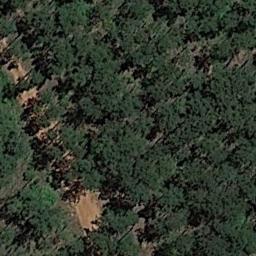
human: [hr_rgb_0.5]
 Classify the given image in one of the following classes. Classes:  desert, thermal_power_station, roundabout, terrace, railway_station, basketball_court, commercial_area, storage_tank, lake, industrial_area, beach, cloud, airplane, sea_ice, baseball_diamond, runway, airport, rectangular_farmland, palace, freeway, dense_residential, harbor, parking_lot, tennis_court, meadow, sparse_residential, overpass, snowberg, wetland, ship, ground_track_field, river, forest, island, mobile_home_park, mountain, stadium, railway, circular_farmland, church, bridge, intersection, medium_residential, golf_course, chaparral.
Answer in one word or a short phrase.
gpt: forest